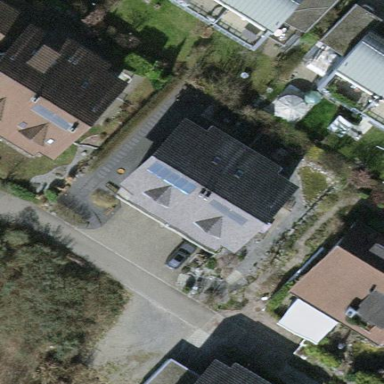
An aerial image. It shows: Terrace building.